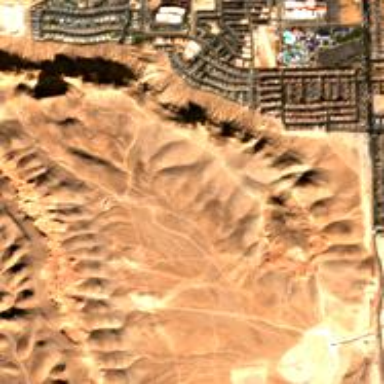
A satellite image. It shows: Scenic view captured in the desert.